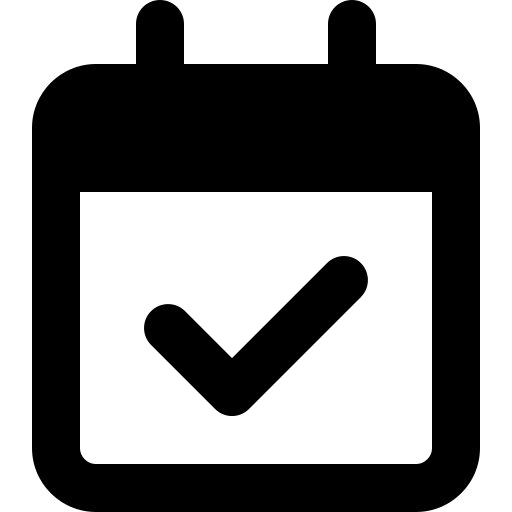
Tags: icon, FontAwesome, fa-icon, outline, calendar, check